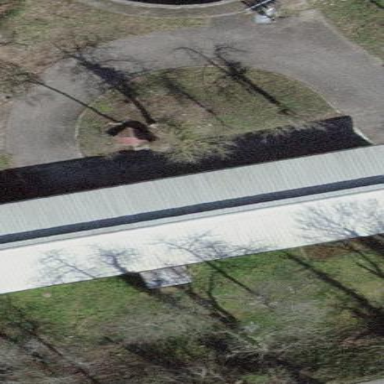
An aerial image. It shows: Industrial building.